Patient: sex M, age 60
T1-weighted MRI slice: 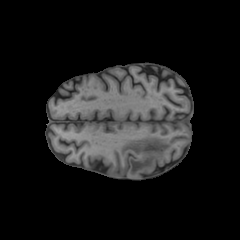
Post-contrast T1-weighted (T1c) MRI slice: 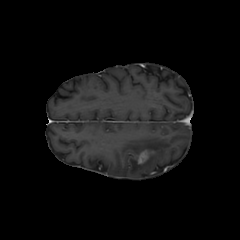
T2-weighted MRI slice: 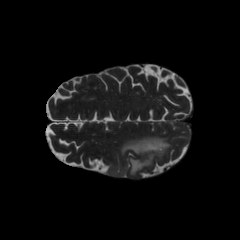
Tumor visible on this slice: yes
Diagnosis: Glioblastoma, IDH-wildtype
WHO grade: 4